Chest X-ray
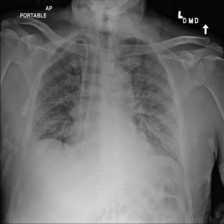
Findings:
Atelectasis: negative
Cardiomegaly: negative
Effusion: negative
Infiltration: negative
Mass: negative
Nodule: negative
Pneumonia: negative
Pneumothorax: negative
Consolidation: negative
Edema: negative
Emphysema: negative
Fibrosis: negative
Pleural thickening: negative
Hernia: negative